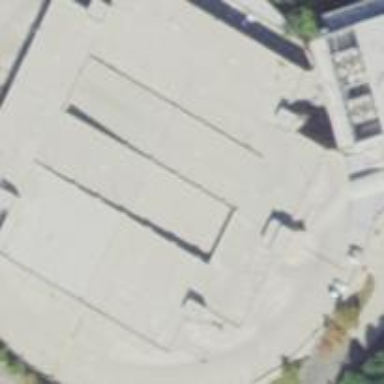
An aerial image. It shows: Multi-storey parking building.